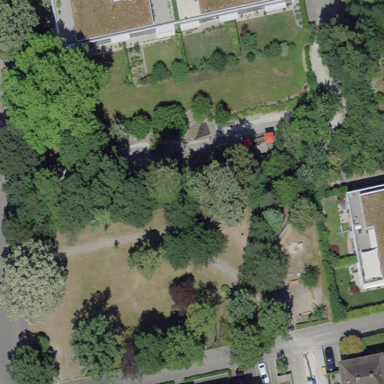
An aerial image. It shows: Lovely park for leisure and relaxation.